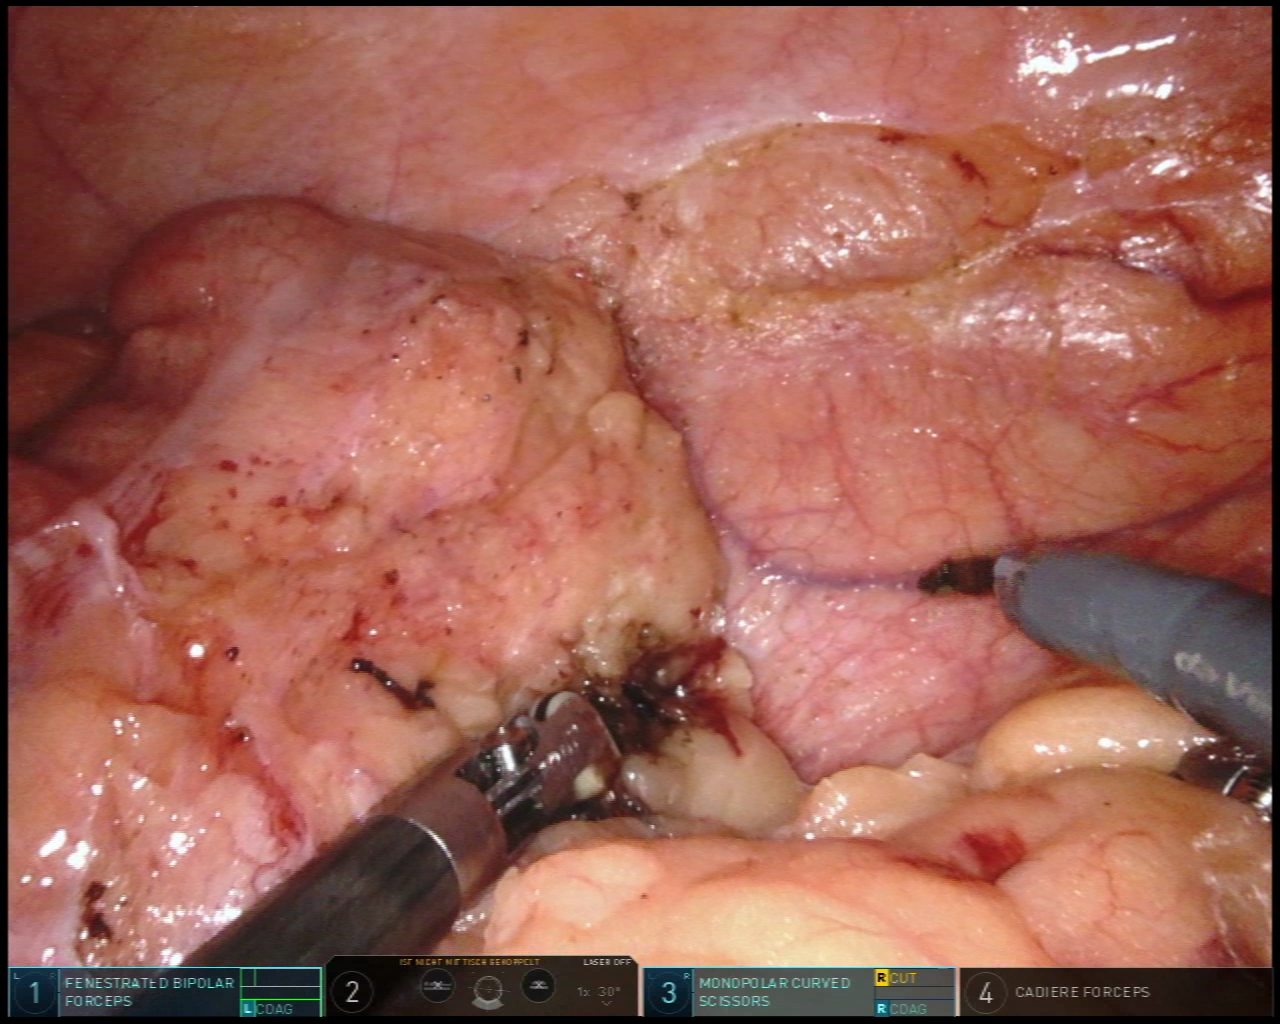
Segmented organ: colon
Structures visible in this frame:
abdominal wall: yes
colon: yes
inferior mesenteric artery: no
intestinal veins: no
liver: no
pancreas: no
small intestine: no
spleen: no
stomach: no
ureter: no
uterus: no
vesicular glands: no